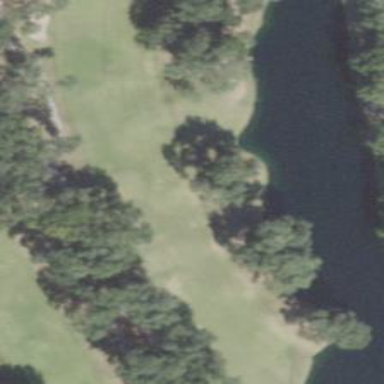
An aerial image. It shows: Golf fairway in the image.